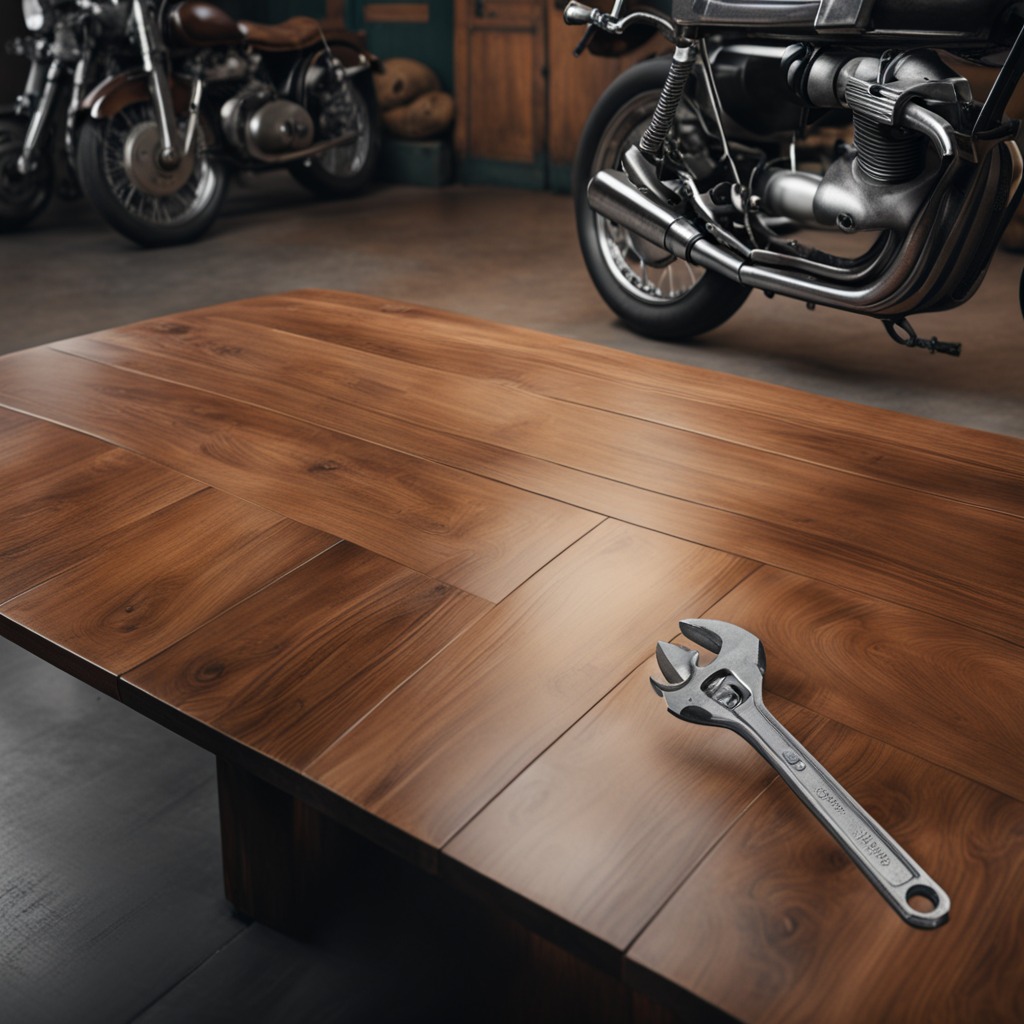
An wrench is lying on the oil-spilled wooden table in a vintage motorcycle garage.